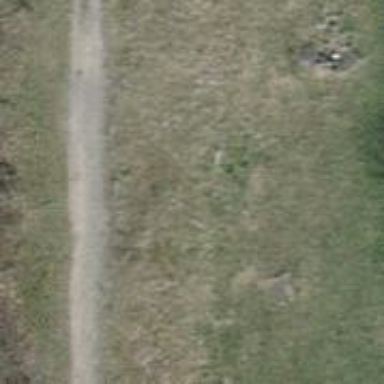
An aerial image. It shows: Pipeline marker.